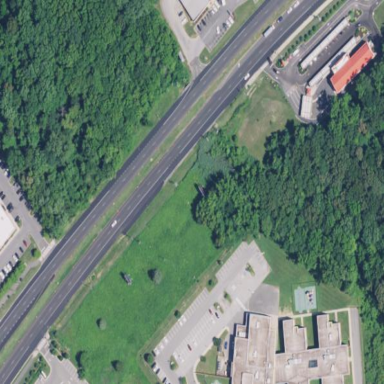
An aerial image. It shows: Traffic island with grass land use.